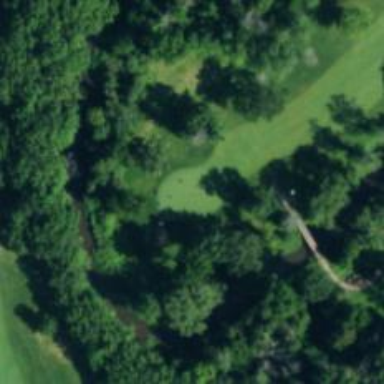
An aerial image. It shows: Golf hole.